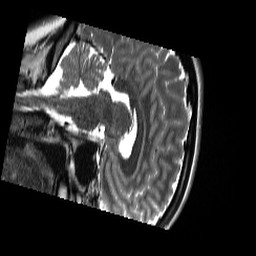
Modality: T2w
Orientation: sagittal
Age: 19
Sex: male
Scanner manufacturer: siemens
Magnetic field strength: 3 T
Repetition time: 13.52 s
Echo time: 0.088 s